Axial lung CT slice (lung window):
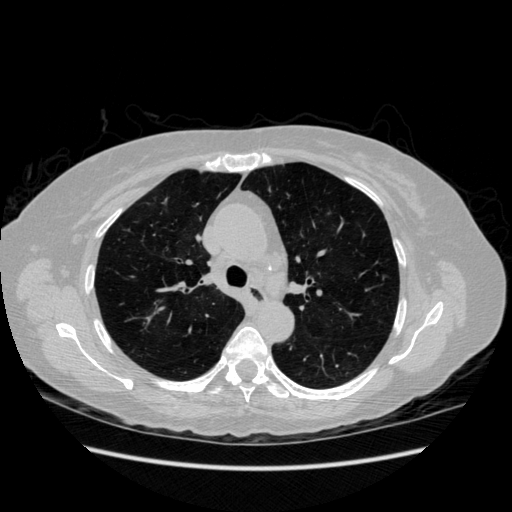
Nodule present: no